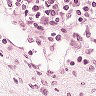
Metastatic tissue present: no